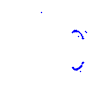
Particle: kaon